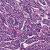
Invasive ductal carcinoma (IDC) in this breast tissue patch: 1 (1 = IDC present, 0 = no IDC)